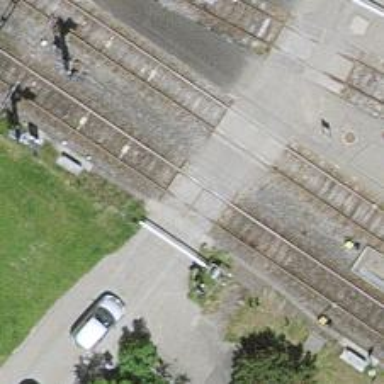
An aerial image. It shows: Railway level crossing.